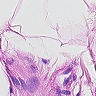
Metastatic tissue present: no